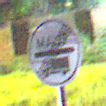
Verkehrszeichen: EndeMautpflicht
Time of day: Night
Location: Outdoor (Suburban)
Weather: PartlyCloudy
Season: NotSpecified
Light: Artificial